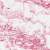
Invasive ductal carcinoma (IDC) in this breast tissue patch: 0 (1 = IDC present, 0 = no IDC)